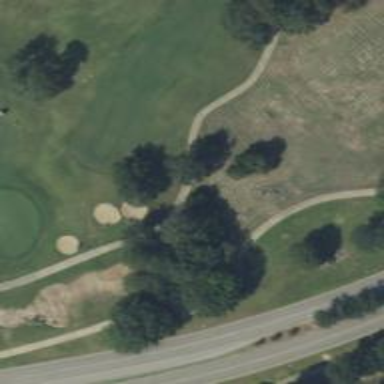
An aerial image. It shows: Golf cartpath that is also road path.